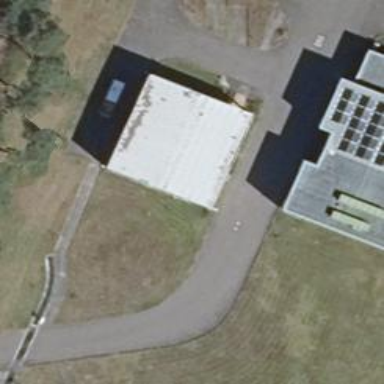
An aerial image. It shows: White building.